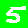
Digit: 5